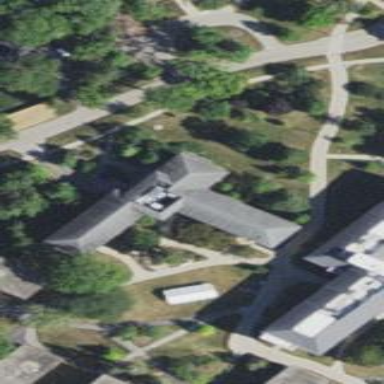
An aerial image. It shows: Dormitory building.